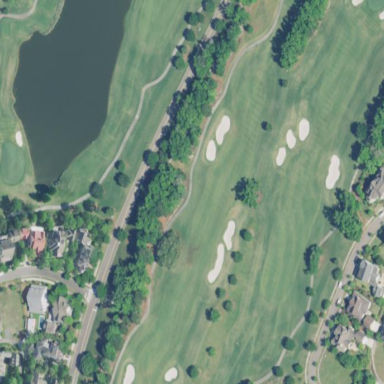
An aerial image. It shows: Area of rough grass used for golf.